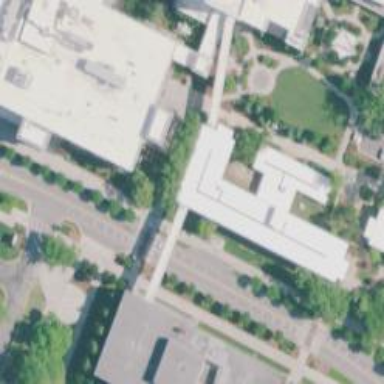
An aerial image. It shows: University building.